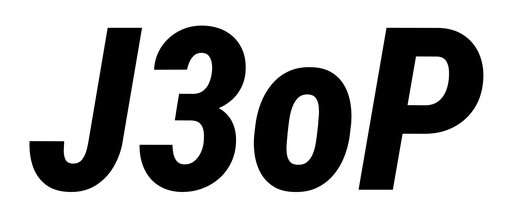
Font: Roboto-Italic_Condensed_ExtraBold_Italic